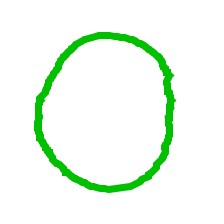
Shape: circle